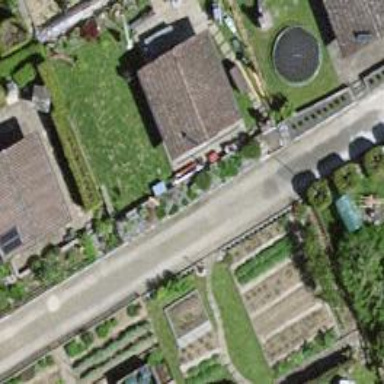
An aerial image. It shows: Allotment house.